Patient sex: M
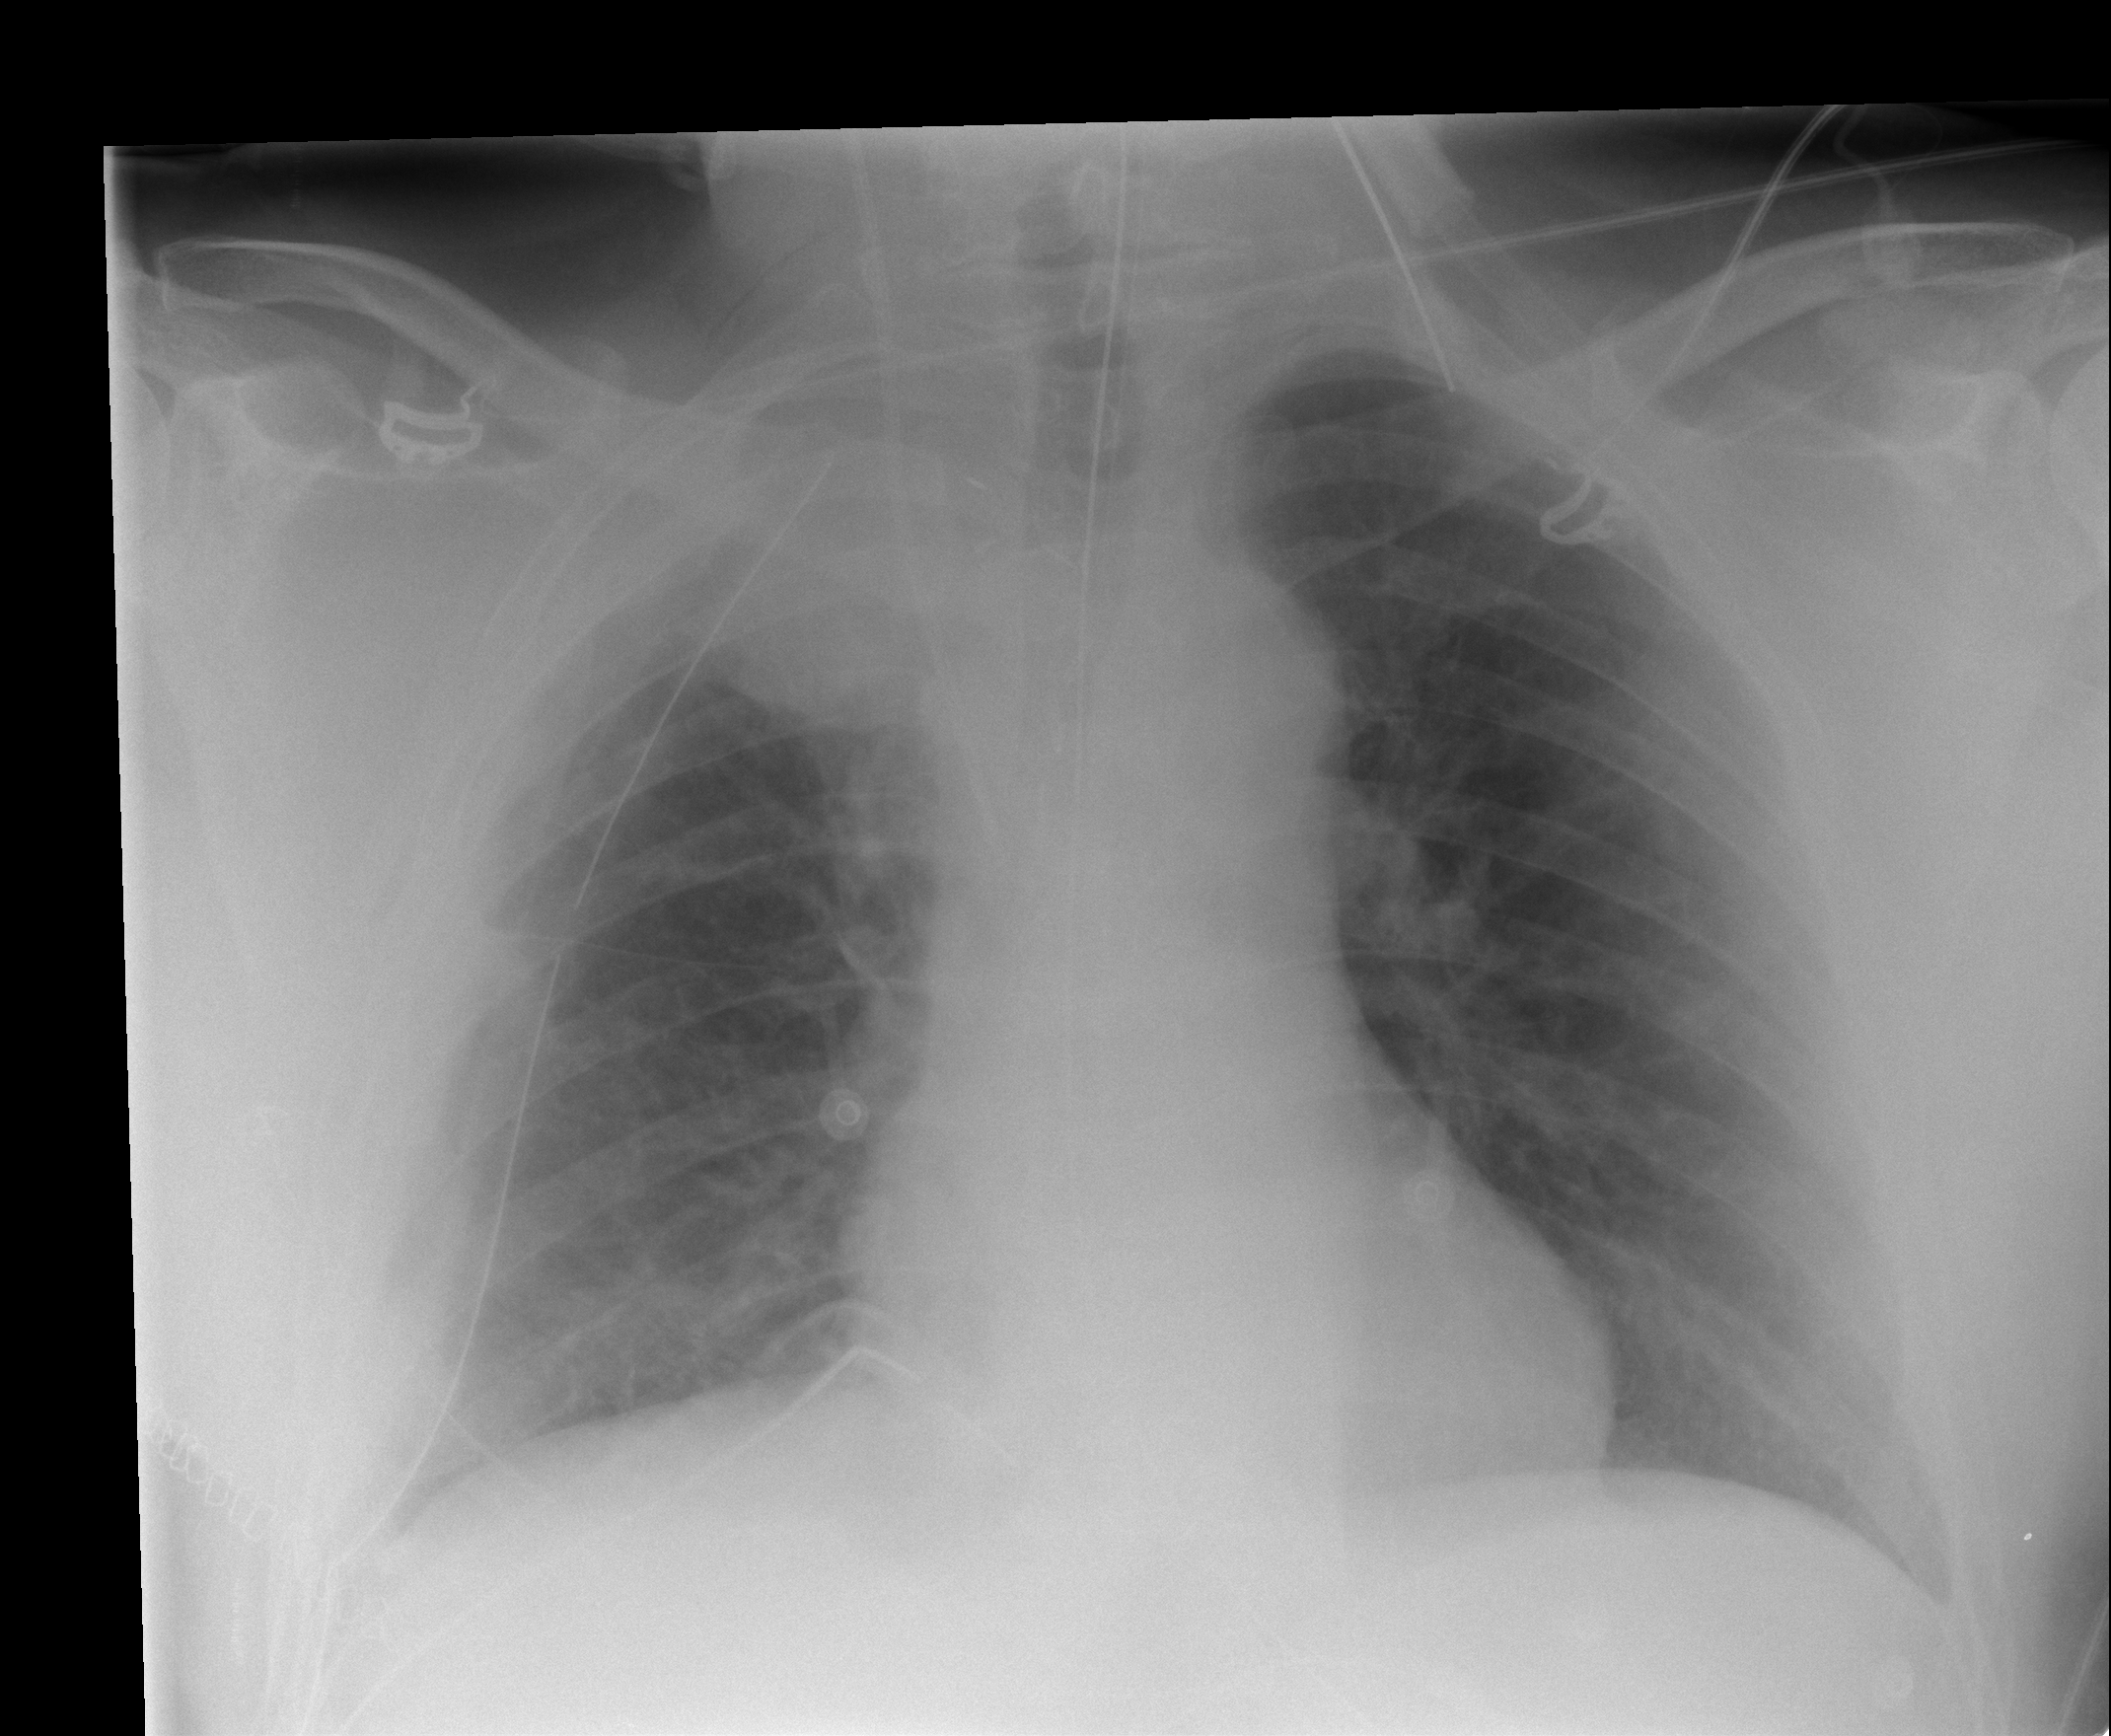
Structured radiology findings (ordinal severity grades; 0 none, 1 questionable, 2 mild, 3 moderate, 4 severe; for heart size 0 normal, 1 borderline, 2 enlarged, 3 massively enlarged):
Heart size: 0
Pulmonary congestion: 0
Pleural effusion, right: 0
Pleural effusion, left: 0
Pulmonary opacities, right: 0
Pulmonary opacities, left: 0
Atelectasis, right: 4
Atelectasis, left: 0